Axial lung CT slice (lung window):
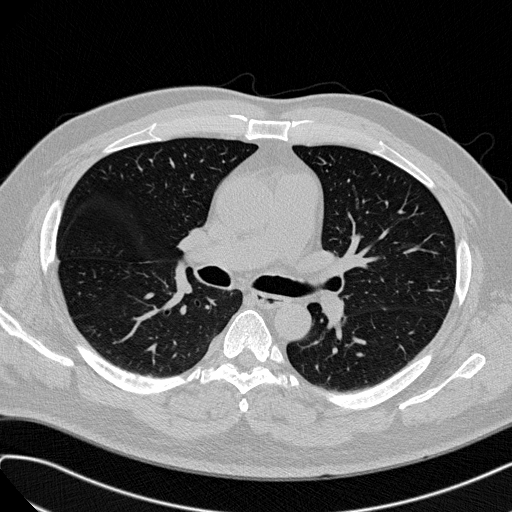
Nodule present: no